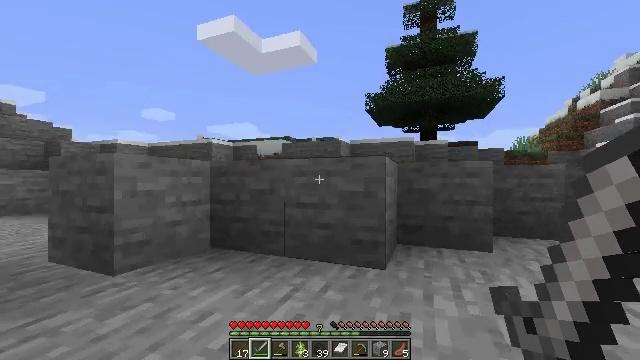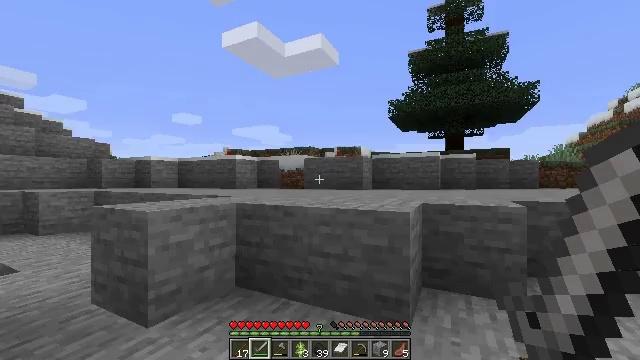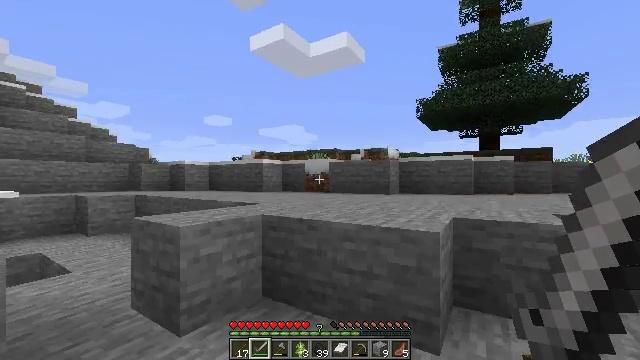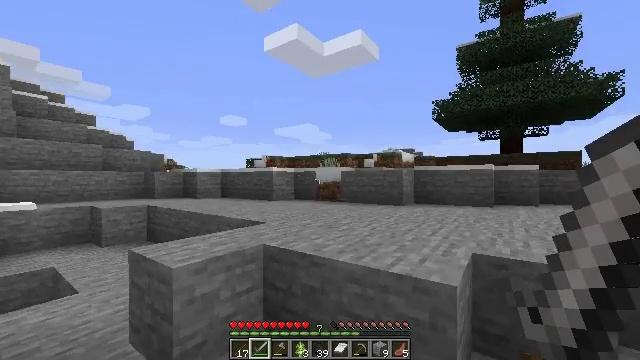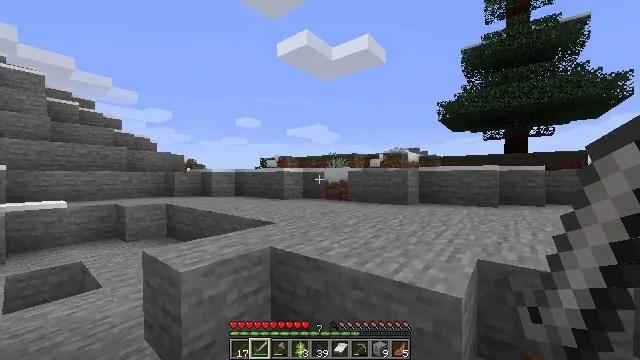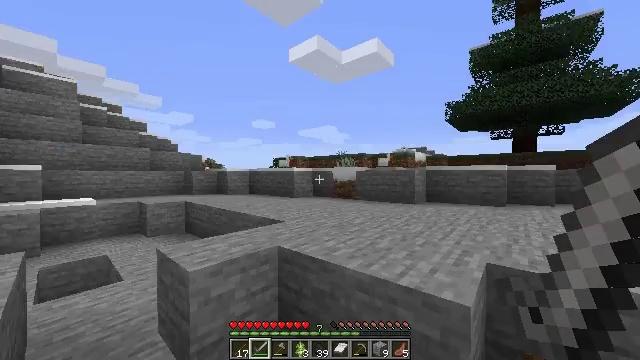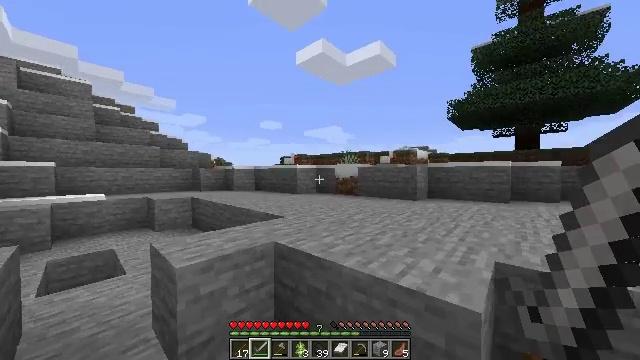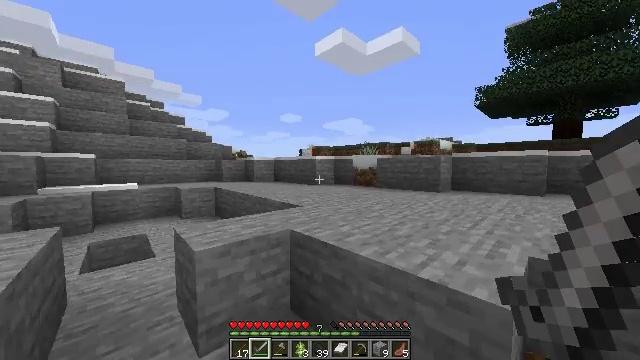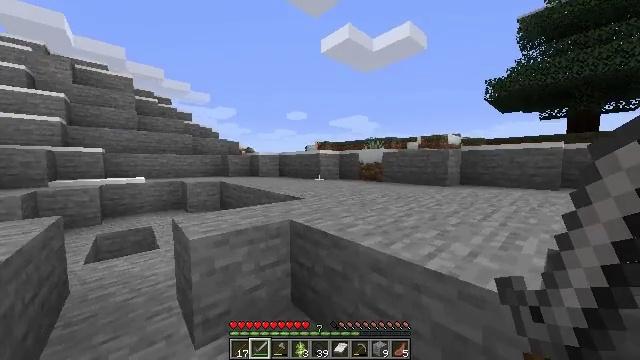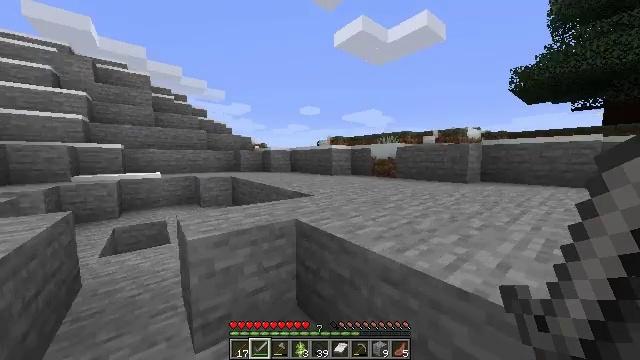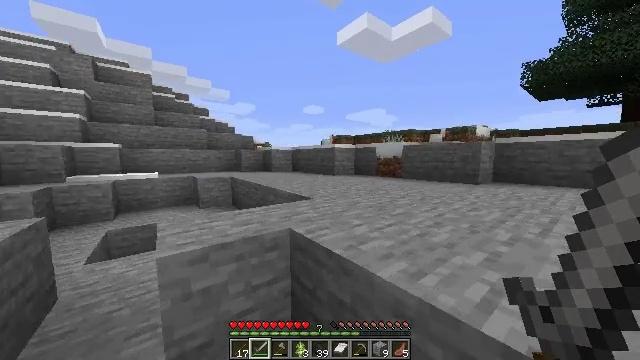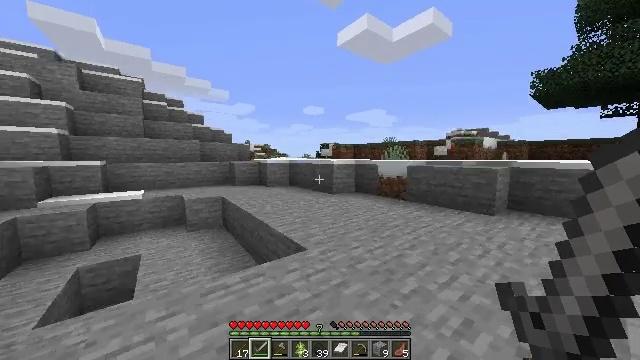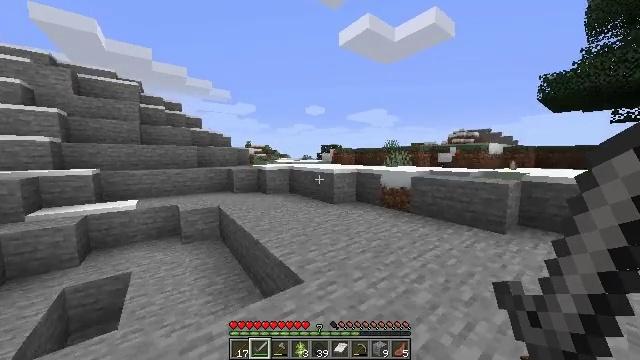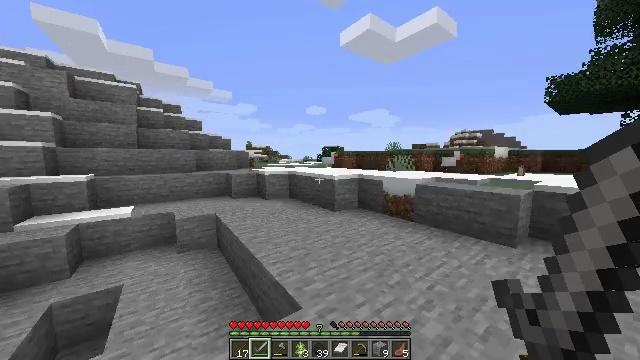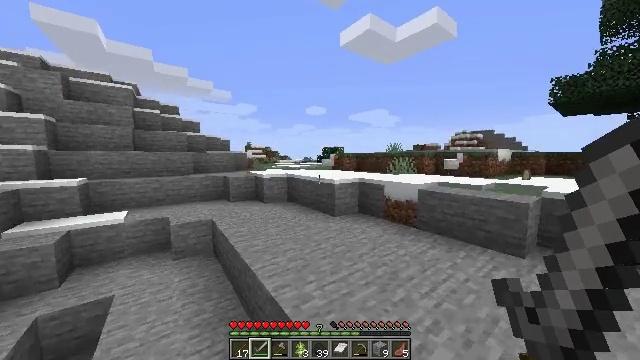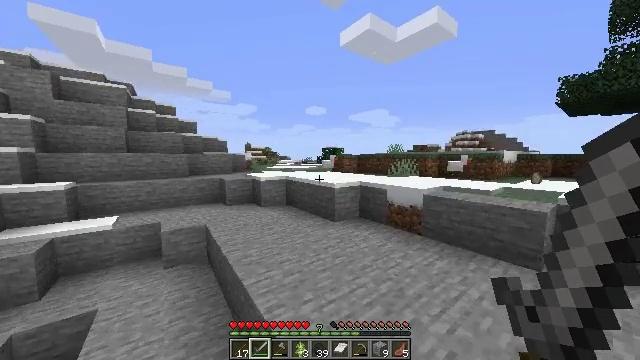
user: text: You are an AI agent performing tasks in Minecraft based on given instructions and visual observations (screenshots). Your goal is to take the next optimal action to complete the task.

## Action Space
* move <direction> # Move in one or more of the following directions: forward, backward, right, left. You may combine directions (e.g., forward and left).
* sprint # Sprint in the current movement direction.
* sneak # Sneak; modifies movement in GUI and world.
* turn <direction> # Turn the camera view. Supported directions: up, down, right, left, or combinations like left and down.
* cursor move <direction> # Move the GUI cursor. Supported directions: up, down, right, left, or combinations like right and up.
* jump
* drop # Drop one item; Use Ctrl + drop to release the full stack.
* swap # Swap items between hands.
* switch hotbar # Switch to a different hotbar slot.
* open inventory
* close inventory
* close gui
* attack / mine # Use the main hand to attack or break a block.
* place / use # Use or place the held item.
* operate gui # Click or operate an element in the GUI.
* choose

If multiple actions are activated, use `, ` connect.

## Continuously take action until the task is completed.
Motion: motion action
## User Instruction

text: Trim the tree by mining oak leaves.
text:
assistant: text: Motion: move forward, sprint, turn left, jump
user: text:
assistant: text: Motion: move forward, sprint, turn left, jump
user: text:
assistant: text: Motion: move forward, sprint, turn left, jump
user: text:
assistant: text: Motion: move forward, sprint, turn left, jump
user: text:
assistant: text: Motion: move forward, sprint, turn left, jump
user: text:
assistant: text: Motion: move forward, sprint, turn left, jump
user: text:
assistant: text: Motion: move forward, sprint, turn left and down, jump
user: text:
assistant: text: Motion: move forward, sprint, turn left, jump
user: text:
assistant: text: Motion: move forward, sprint, turn left and down, jump
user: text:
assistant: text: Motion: move forward, sprint, turn left, jump
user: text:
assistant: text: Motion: move forward, sprint, jump
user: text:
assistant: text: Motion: move forward, sprint, jump
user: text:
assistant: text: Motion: move forward, sprint, jump
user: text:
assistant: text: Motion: move forward, sprint, jump
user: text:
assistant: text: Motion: move forward, sprint, jump
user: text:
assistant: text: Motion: move forward, sprint, jump
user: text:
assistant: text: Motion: move forward, sprint, turn right and down, jump
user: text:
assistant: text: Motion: move forward, sprint, turn right, jump
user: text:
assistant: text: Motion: move forward, sprint, turn right, jump
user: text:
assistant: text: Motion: move forward, sprint, turn right and down, jump
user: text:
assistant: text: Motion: move forward, sprint, turn right
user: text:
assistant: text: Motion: move forward, sprint, turn right
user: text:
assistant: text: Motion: move forward, sprint
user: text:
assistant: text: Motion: move forward, sprint
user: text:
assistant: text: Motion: move forward, sprint
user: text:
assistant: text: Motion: move forward, sprint
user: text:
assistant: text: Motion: move forward, sprint
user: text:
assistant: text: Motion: move forward, sprint
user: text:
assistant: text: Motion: move forward, sprint, turn left
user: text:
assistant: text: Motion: move forward, sprint, turn left